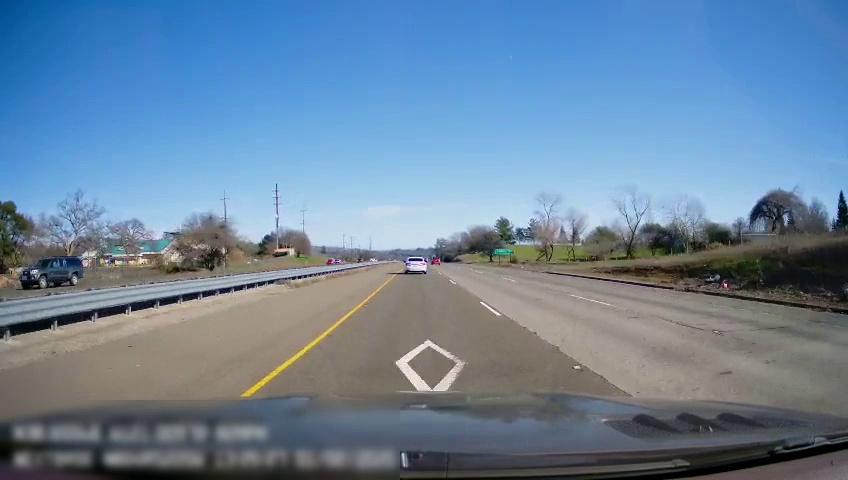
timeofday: Day
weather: Sunny
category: Drivable Space
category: Drivable Space
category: Vehicles | Car
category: Vehicles | Car
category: Vehicles | SUV
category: Lanes | Current Lane
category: Lanes | Current Lane
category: Lanes | Alternate Lane
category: Traffic | Signs